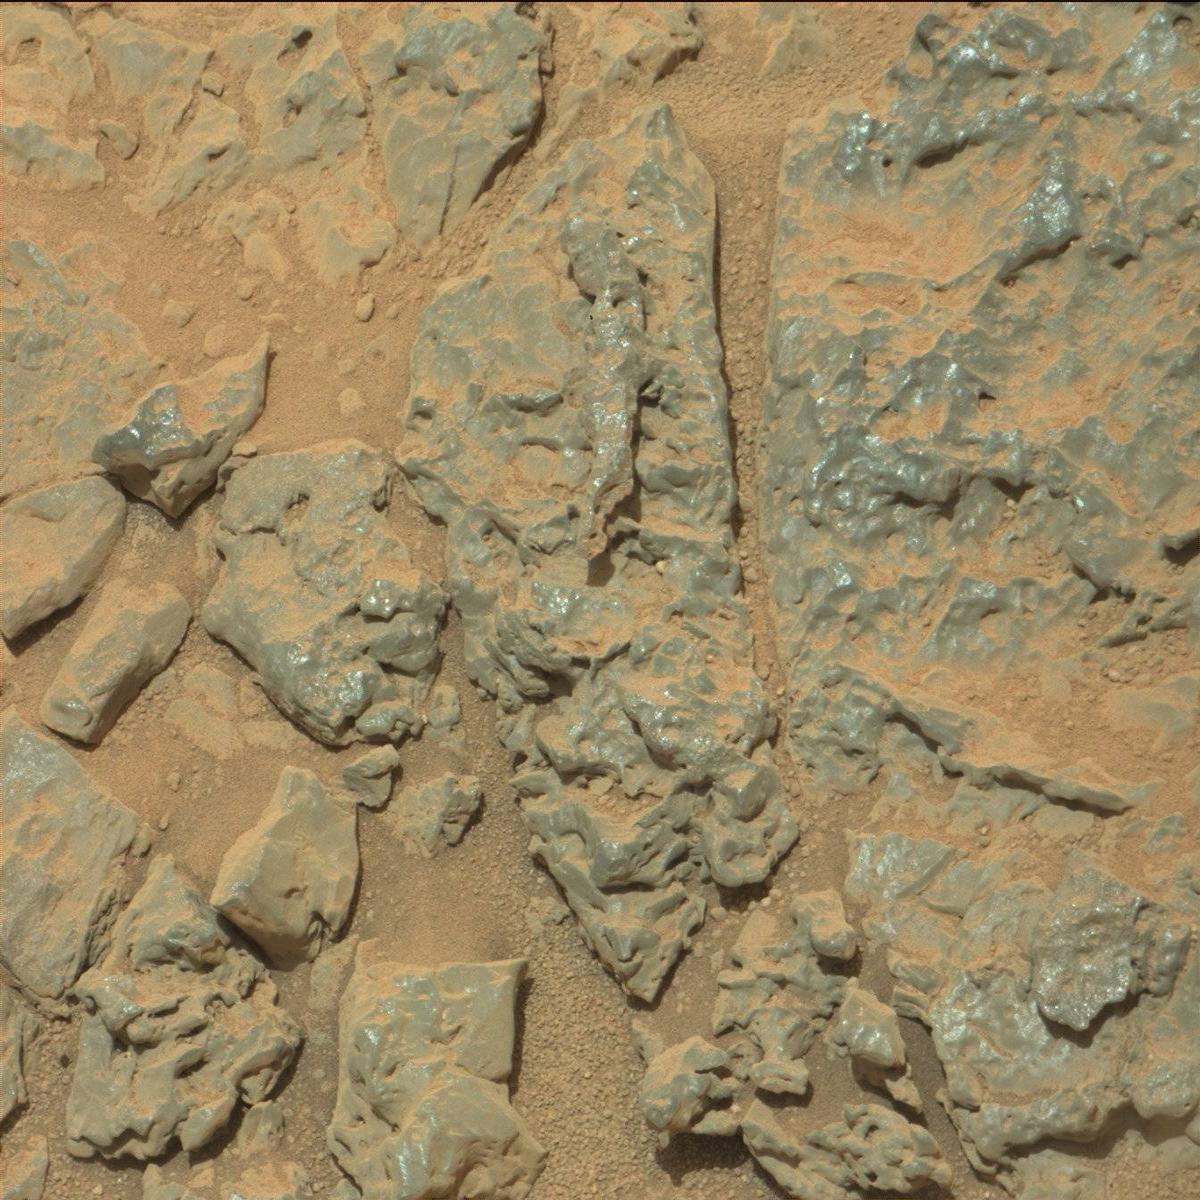
Terrain classes present: Bedrock, Sand / Soil